Question: I am creating a single page app that lets users filter for data upon two criteria (Skills and Location). This data is to be populated from two separate web services.
There is a model for each service to consume the data using REST style requests.

I want to use both bits of data in this one view. From my understanding a collection can hold multiple instances of one type of Model e.g. "Movie"
'''
var Movies = Backbone.Collection.extend({
model: Movie,
initialize: function() {
console.log("");
console.log("Movie Collection initialize");
console.log(this);
console.log(this.length);
console.log(this.models);
}
});
var movie1 = new Movie({
"title": "Bag It",
"averageUserRating": 4.6,
"yearReleased": 2010,
"mpaaRating": "R"
});
var movie2 = new Movie({
"title": "Lost Boy: The Next Chapter",
"averageUserRating": 4.6,
"yearReleased": 2009,
"mpaaRating": "PG-13"
});
'''
However I am trying to implement the pattern below, where the collection has two Models. Is this an anti pattern for Backbone. How should this be tackled?
'''
define([
'underscore',
'backbone',
'models/locationsModel',
'models/skillsModel'
], function (_, Backbone, Location, Skills)
{
'use strict';
var FiltersCollection = Backbone.Collection.extend({
// The filters collection requires these two models that will provide data to the filters view
location: new Location(),
skills: new Skills(),
initialize: function() {
//Do stuff
}
});
return new FiltersCollection();
});
'''
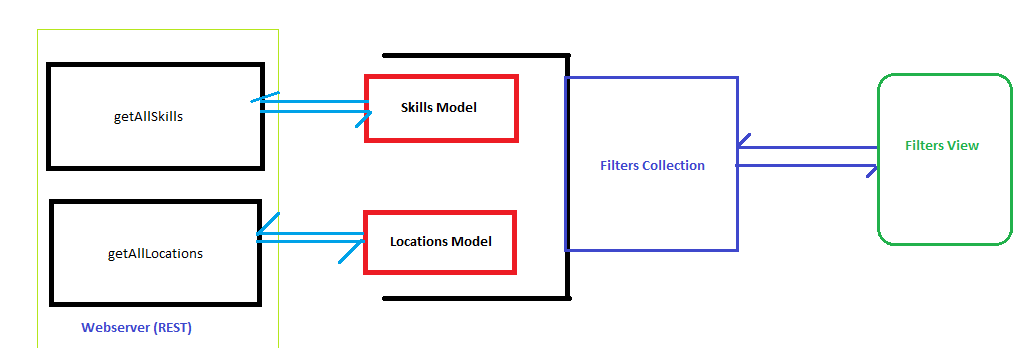
Answer: I can't advise on what is best for you because I can't visualise your data properly based on the info provided. But if you observe the collection constructor in the Backbone source:
'''
if (options.model) this.model = options.model;
'''
Then in _prepareModel:
'''
var model = new this.model(attrs, options);
'''
And we knew that "model" is a function anyway, and a function can return what you want. So providing your two different data sources have some attribute that can identify them you can do something like this:
'''
var SkillModel = Backbone.Model.extend({
sayMyName: function() {
return 'I am a skill model and I am skilled at ' + this.get('name');
}
});
var LocationModel = Backbone.Model.extend({
sayMyName: function() {
return 'I am a location model and I am relaxing in ' + this.get('name');
}
});
function FilterModel(attrs, options) {
if (attrs.type === 'skill') {
return new SkillModel(attrs, options);
} else if (attrs.type === 'location') {
return new LocationModel(attrs, options);
}
}
var FilterCollection = Backbone.Collection.extend({
model: FilterModel
});
var filteredCollection = new FilterCollection([{
type: 'skill',
name: 'carpentry'
}, {
type: 'location',
name: 'India'
}, {
type: 'skill',
name: 'plumbing'
}]);
var outputEl = document.querySelector('#output');
filteredCollection.each(function(model) {
outputEl.innerHTML += '<p>' + model.sayMyName() + '<p>';
});
'''
'''
<script src="http://underscorejs.org/underscore.js"></script>
<script src="http://backbonejs.org/backbone.js"></script>
<div id="output"></div>
'''